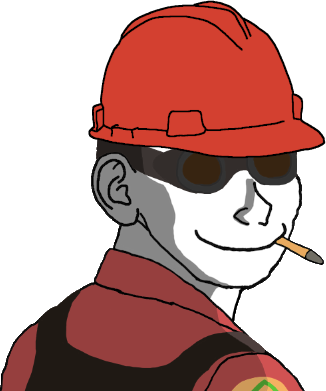
Label: 5_Oomer